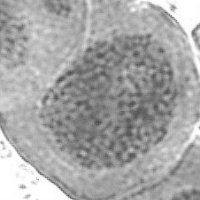
Label: prophase